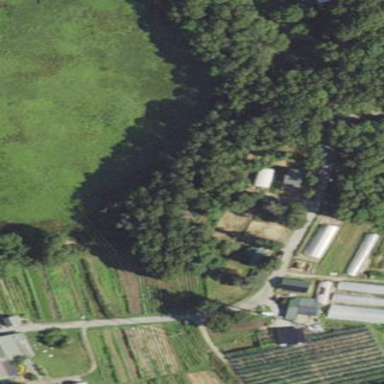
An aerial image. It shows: Farmyard with agricultural activities.